Question: I have an embedded web server written in C using uIP libraries, in a microcontroller, which outputs the following static text in response to an http get. It is shown below as a C literal string:
'''
"HTTP/1.0 200 OK
"
"Server: UIP/1.0 (http://www.something.com/)
"
"Content-type: text\html
"
'''
Right after that comes the doctype string \ and the \ ... \</html> body of the page requested. I did not write this code, but it was handed to me. Now I try it on Opera, Firefox, and Internet Explorer. The entire webpage is using Ansi/C and no special strings or bytes. But it loads and displays properly only on Opera. For some reason this particular uIP based web-browser will not render on IE 8 or Firefox.
![alt text][1]
What can I add to the http headers to make my micro-web-server encoding of basic/default C/ansi codepage be detected properly for all browsers, and not just opera?

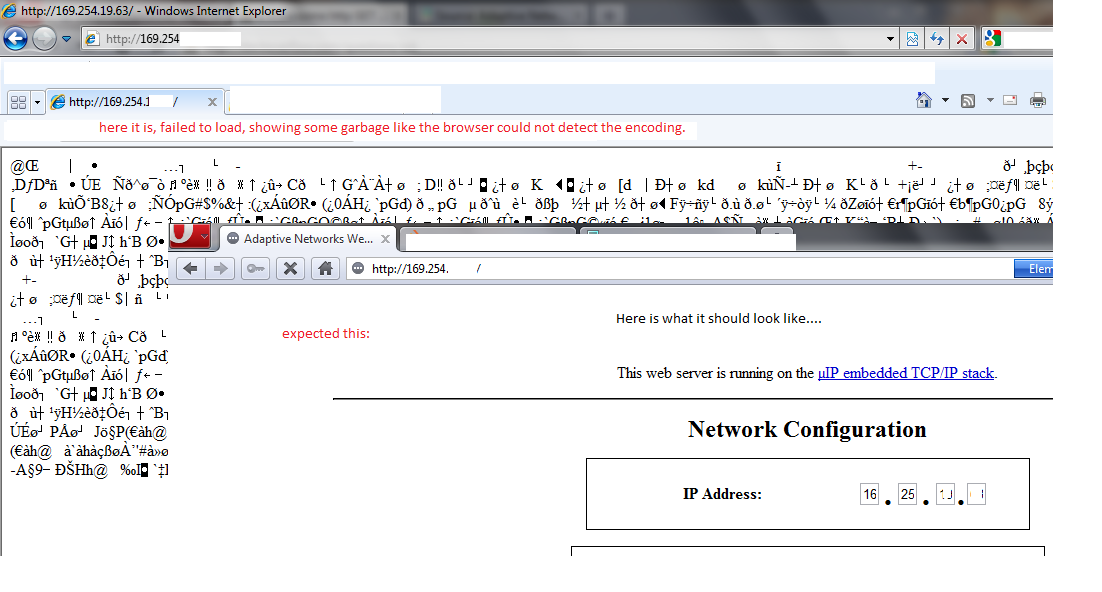
Answer: Try to replace your static text to this one:
'''
"HTTP/1.0 200 OK
"
"Server: UIP/1.0 (http://www.something.com/)
"
"Content-type: text/html; charset=utf-8
"
'''
: the backslash ('') character is an esacpe character, in your static string, you did "\h" with your "text\html"
: The "charset=utf-8" part is only useful if your files are utf-8 encode